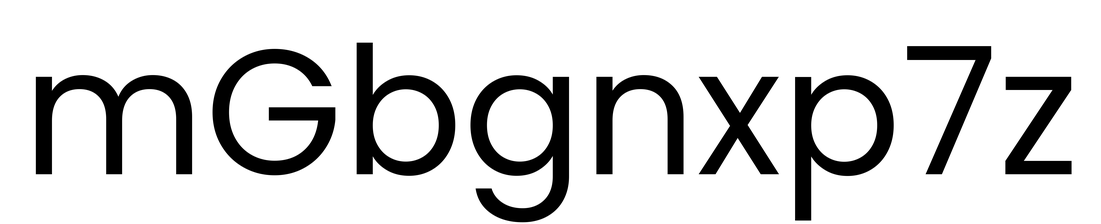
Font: Poppins-Regular